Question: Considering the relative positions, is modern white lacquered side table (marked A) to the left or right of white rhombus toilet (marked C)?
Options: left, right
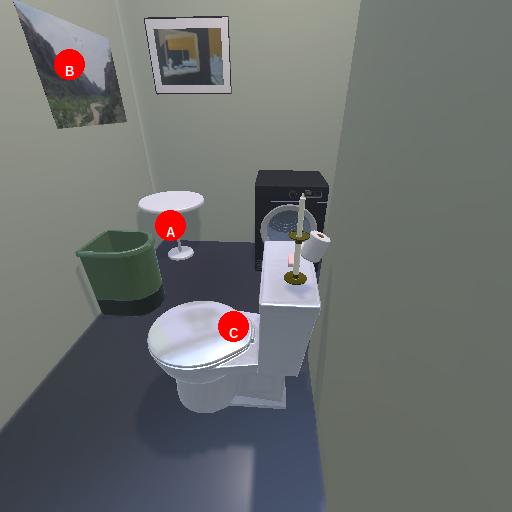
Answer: left